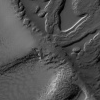
Atmospheric dust classification: not_dusty